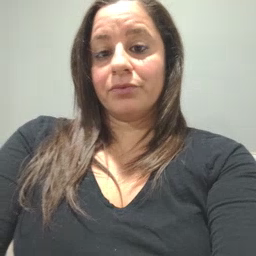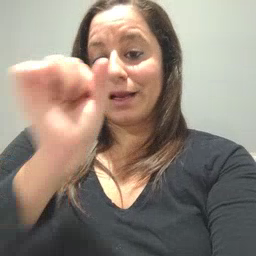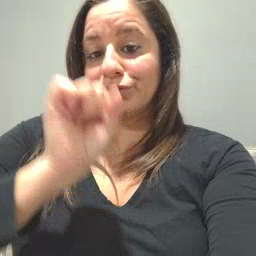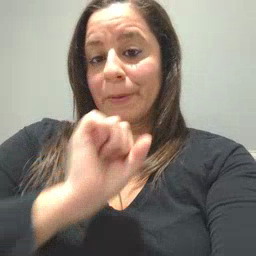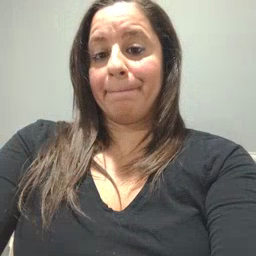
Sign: icecream